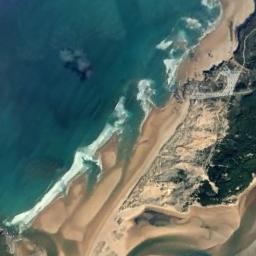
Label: beach